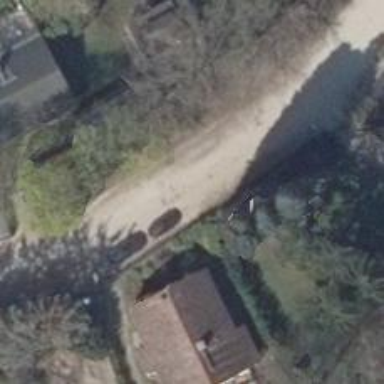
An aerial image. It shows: Residential road with compacted surface.